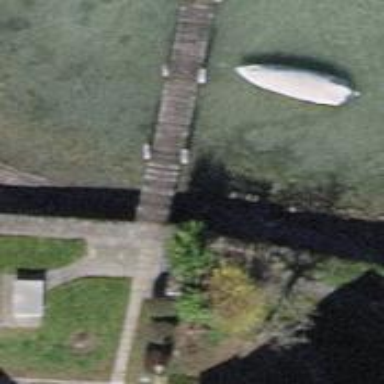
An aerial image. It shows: Man-made pier.